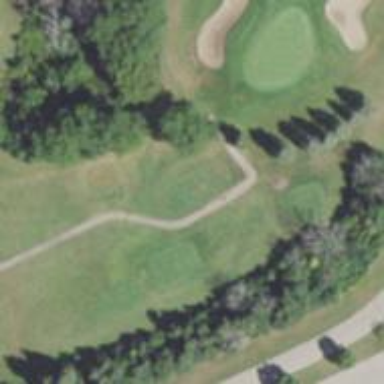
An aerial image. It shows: Path for both roads and golfers.